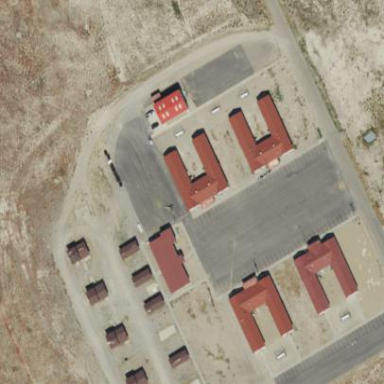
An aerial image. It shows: Military barracks within military landuse area.